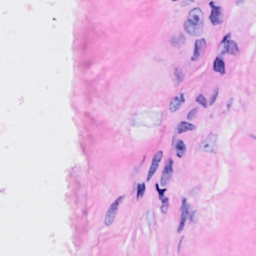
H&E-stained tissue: Breast